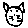
Label: cat